【题型】填空题　【知识点】平面几何　【难度】medium
已知两块相同的三角板如图所示摆放，点 $B$、$C$、$E$ 在同一直线上，$\angle ABC = \angle DCE = 90^\circ$，$\angle ACB = 30^\circ$，$AB = 2$，将 $\triangle ABC$ 绕点 $C$ 顺时针旋转一定角度 $\alpha$ ($0^\circ < \alpha < 90^\circ$)，如果在旋转的过程中 $\triangle ABC$ 有一条边与 $DE$ 平行，那么此时 $\triangle BCE$ 的面积是 \underline{$\sqrt{3}$ 或 3}。

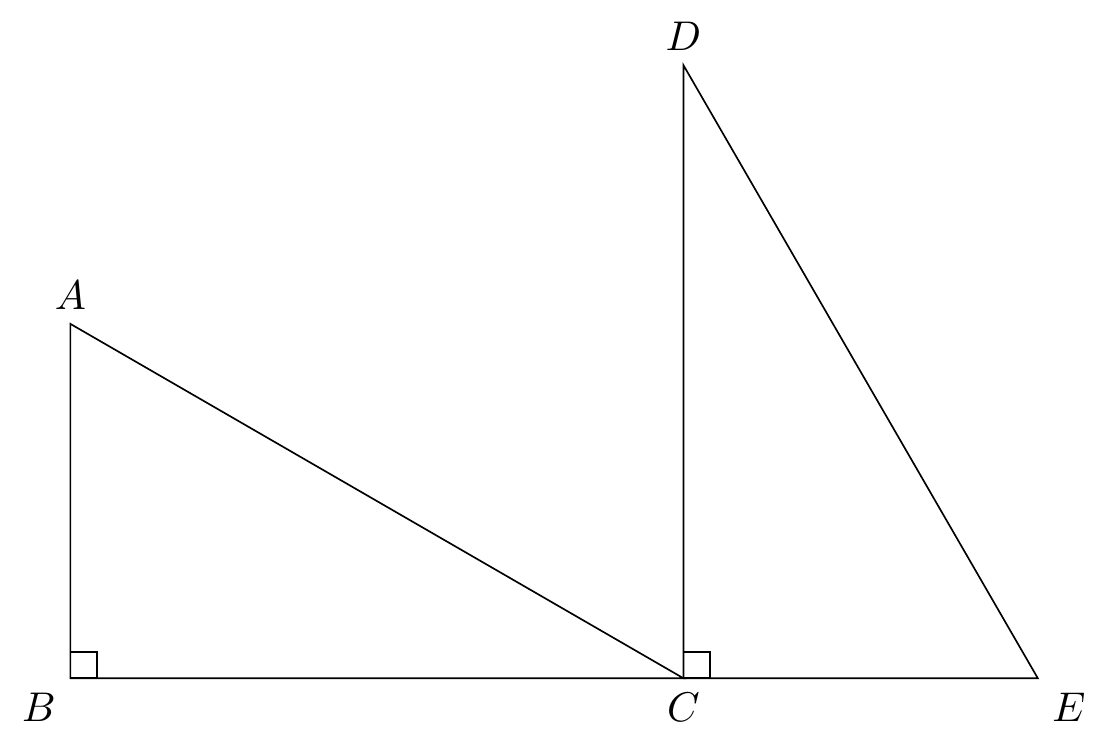
【解答】
解：如图 1，当 $AC \parallel DE$ 时，过点 $B$ 作 $BF \perp EC$ 延长线于点 $F$，

根据题意可知：$\angle DEC = 60^\circ$，$\angle ACB = 30^\circ$，

$\because AC \parallel DE$，

$\therefore \angle ACF = \angle DEC = 60^\circ$，

$\therefore \angle BCF = 30^\circ$，

$\because AB = 2$，

$\therefore BC = \sqrt{3} AB = 2\sqrt{3}$，

$\therefore BF = \frac{1}{2} BC = \sqrt{3}$，

$\therefore \triangle BCE$ 的面积 $= \frac{1}{2} \times CE \cdot BF = \frac{1}{2} \times 2 \times \sqrt{3} = \sqrt{3}$；

如图 2，当 $BC \parallel DE$ 时，过点 $B$ 作 $BG \perp EC$ 延长线于点 $G$，

$\because BC \parallel DE$，

$\therefore \angle BCG = \angle DEC = 60^\circ$，

$\because BC = \sqrt{3} AB = 2\sqrt{3}$，

$\therefore BG = \frac{\sqrt{3}}{2} BC = 3$，

$\therefore \triangle BCE$ 的面积 $= \frac{1}{2} \times CE \cdot BG = \frac{1}{2} \times 2 \times 3 = 3$。

综上所述，$\triangle BCE$ 的面积是 $\sqrt{3}$ 或 3。

故答案为：$\sqrt{3}$ 或 3。
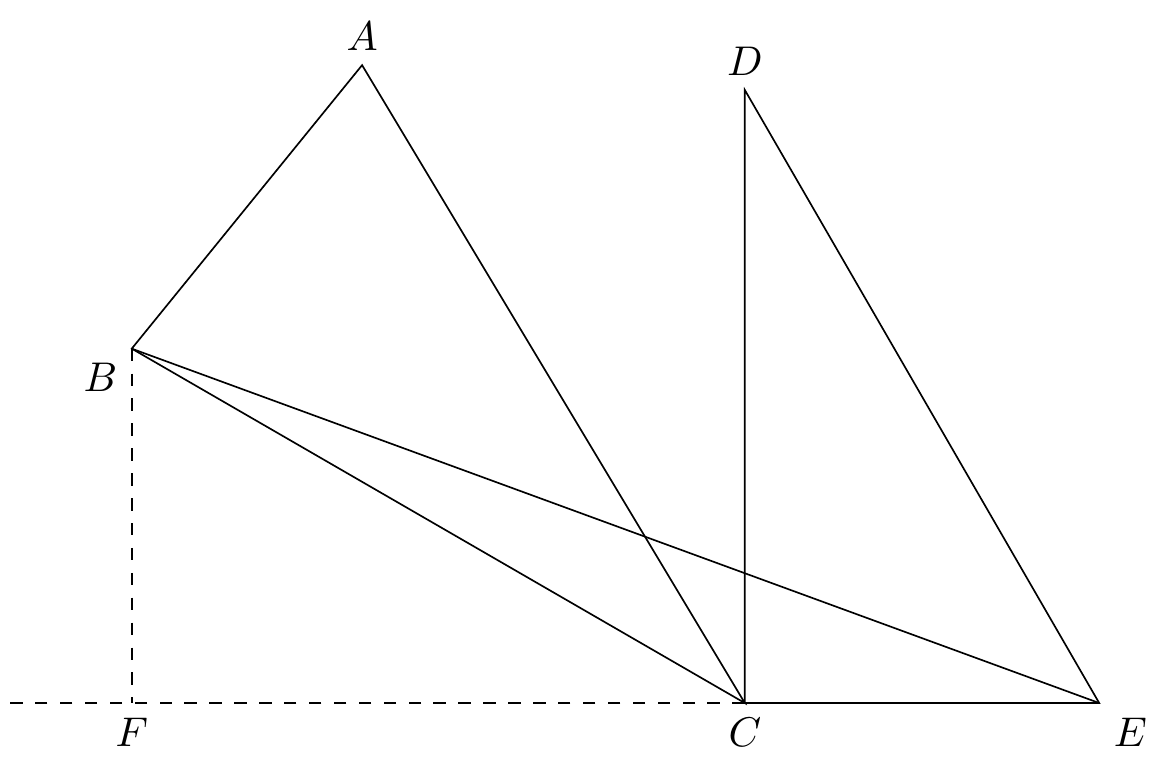
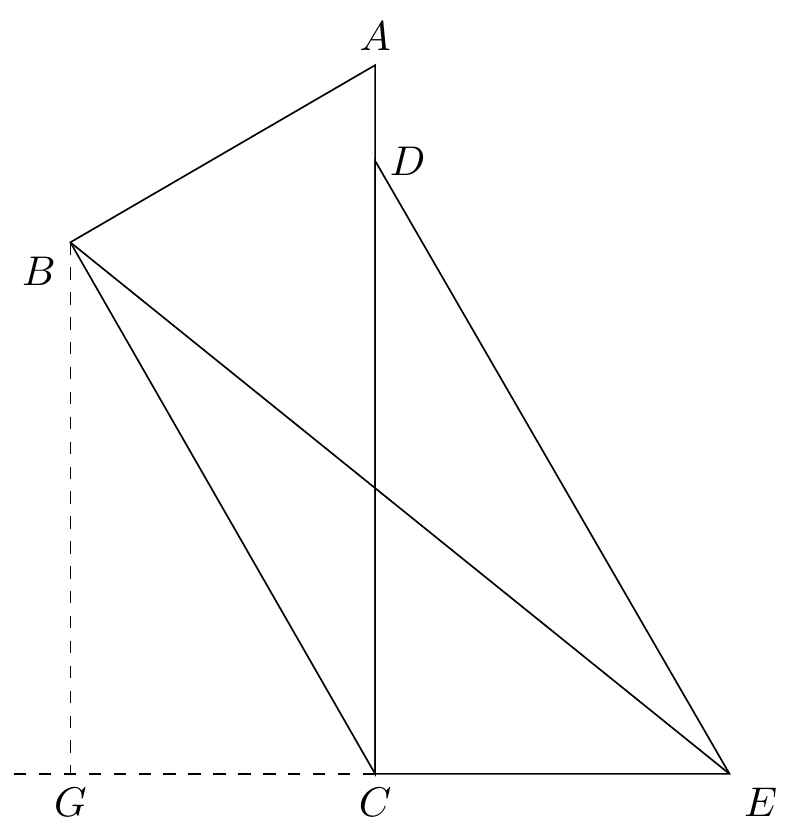